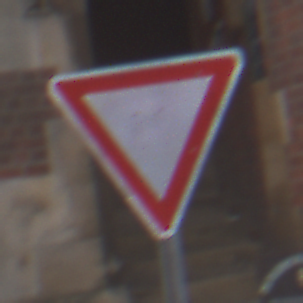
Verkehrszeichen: VorfahrtGewaehren
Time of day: Midday
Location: Outdoor (Urban)
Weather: Overcast
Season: NotSpecified
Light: Natural